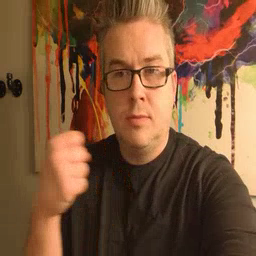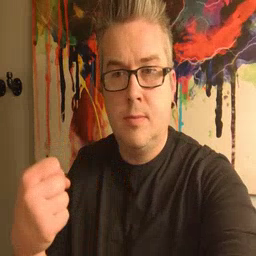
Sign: refrigerator